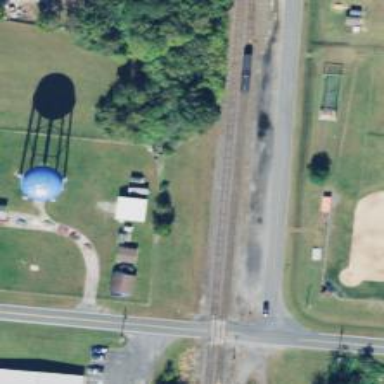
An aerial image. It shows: Railway siding with rails.